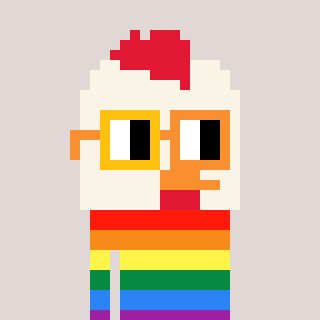
a pixel art character with square yellow and orange glasses, a chicken-shaped head and a foggrey-colored body on a warm background